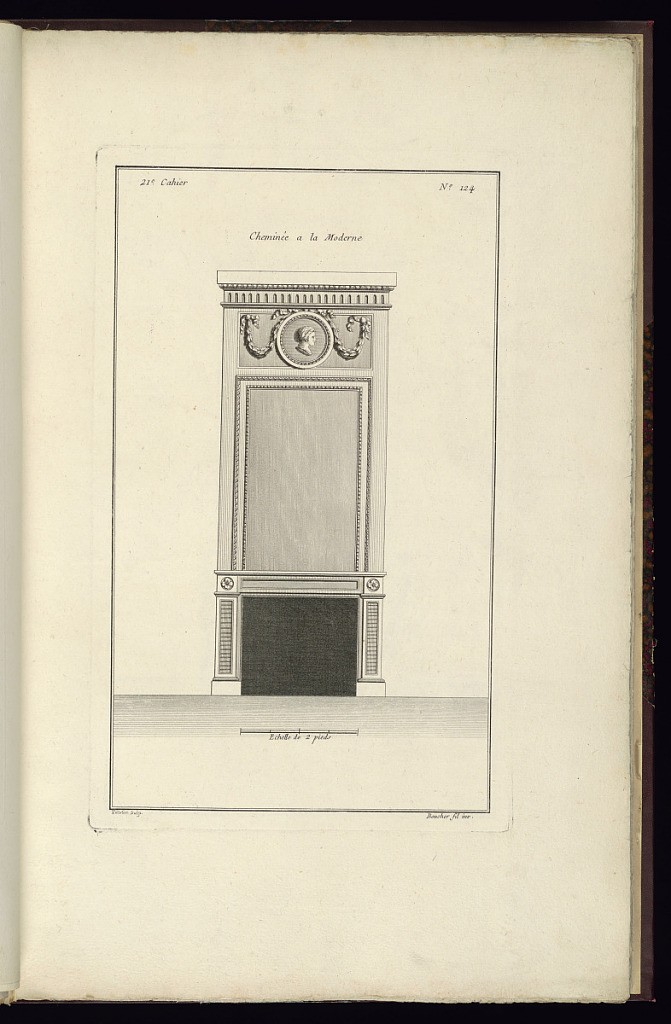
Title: Cheminée à la Moderne
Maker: Juste-François Boucher, French, 1736 – 1782
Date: ca. 1775
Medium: Engraving on off white laid paper
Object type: Print
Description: Design for a fireplace with an overmantel mirror. The fireplace is decorated with ornament motifs including a portrait medallion, garland, fluting, egg and dart, and rosettes. The plate is signed.